Question: I have chart that can contain a lot of points (10000 +)
When I scale the chart in order to see all points in screen, it takes some time to draw them

Can You advice me some optimization, in order not to draw all points
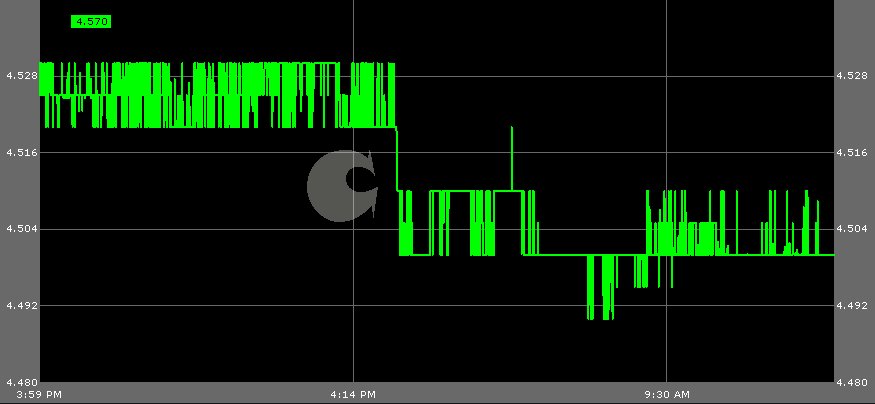
Answer: I'm not an expert with listed technologies, but I would solve this by ''bucketing'' your data points.
Your 'X axis' is 'time', so determine the resolution point for the current chart size. IE, if you are seeing the entire chart you will only need a data point 'per day' for example. If you are zoomed in a long way, you might want a point 'per hour'.
Now you have determined resolution, go through your chart, and find all the data that exists between the resolution points, IE, all data that is '> 20th April 2011 at 4pm' and < '20th April 2011 at 5pm' if you are on an hourly resolution.
Depending on the type of data you are using, will determine if you want to 'average' all the data point you have collected, or find the 'median' (or some other method, such as a 'candle stick chart' to show the max/min values). Either way, pick the most relevant method, repeat for all points and render the result with your new data.
Hope that's what you meant.